Question: I have a strange problem with 'UIInterfaceOrientation'. In my project there are many different views, some of them should rotate in landscape mode, and some of them should not. The problem is that all the view which were not created using Storyboard and in which only the 'UIInterfaceOrientation' portrait is enabled this works fine and the view does not rotate, instead all the views created using the Storyboard, even if the 'UIInterfaceOrientation' landscape mode was disabled they keep rotating. In my Xcode project setting those checks are enabled and I cannot change them:

How can I completely disable the device rotation in all the different views? [Storyboard or not].
This is the code I use to disable the device orientation in all the storyboard view controller, but it does not work:
'''
- (BOOL)shouldAutorotate {
return NO;
}
- (BOOL)shouldAutorotateToInterfaceOrientation:(UIInterfaceOrientation)interfaceOrientation {
return (interfaceOrientation == UIInterfaceOrientationPortrait);
}
'''
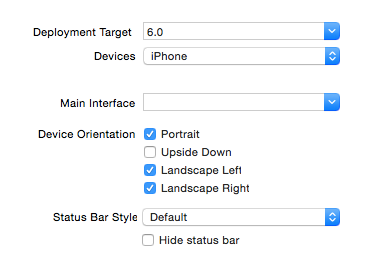
Answer: The solution was to assign a 'UINavigationController' class to the UINavigationController in the Storyboard file and to place this code in his .m file:
'''
- (BOOL)shouldAutorotate {
return NO;
}
- (UIInterfaceOrientation)preferredInterfaceOrientationForPresentation {
return UIInterfaceOrientationPortrait;
}
- (NSUInteger)supportedInterfaceOrientations {
return UIInterfaceOrientationMaskPortrait;
}
- (BOOL)shouldAutorotateToInterfaceOrientation:(UIInterfaceOrientation)toInterfaceOrientation {
return UIInterfaceOrientationIsPortrait(toInterfaceOrientation);
}
'''